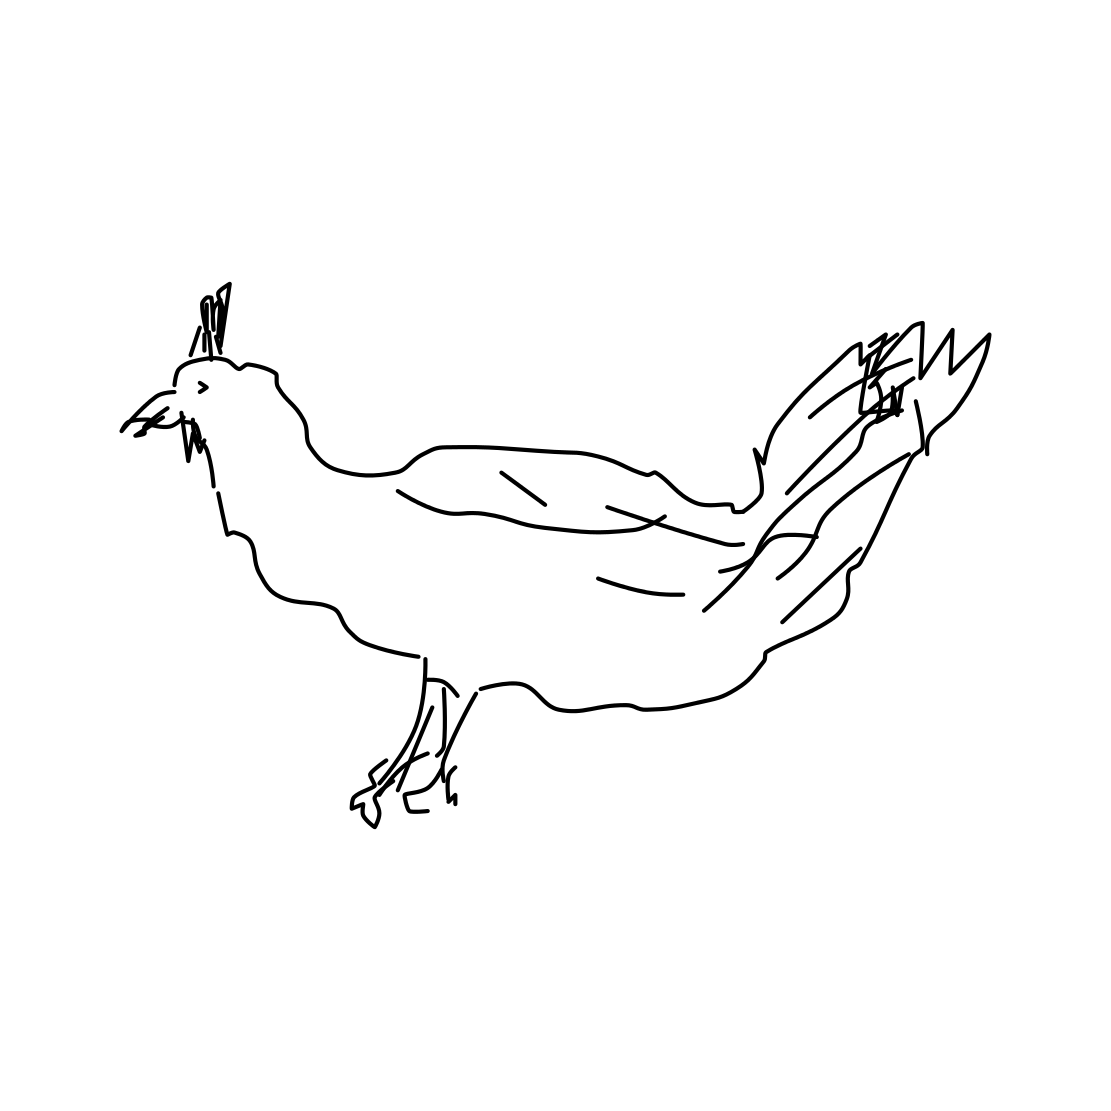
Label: rooster